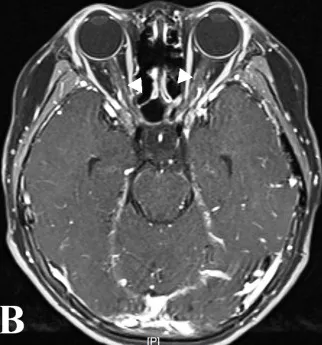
MRI at relapse and follow-up. Axial orbital T2-weighted image showing lesions in bilateral optic nerve with gadolinium enhancement in the T1-weighted gadolinium-enhanced image at relapse in April 2021 (A, B).
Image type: radiology (mri)